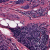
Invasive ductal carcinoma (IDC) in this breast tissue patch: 0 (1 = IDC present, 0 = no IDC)